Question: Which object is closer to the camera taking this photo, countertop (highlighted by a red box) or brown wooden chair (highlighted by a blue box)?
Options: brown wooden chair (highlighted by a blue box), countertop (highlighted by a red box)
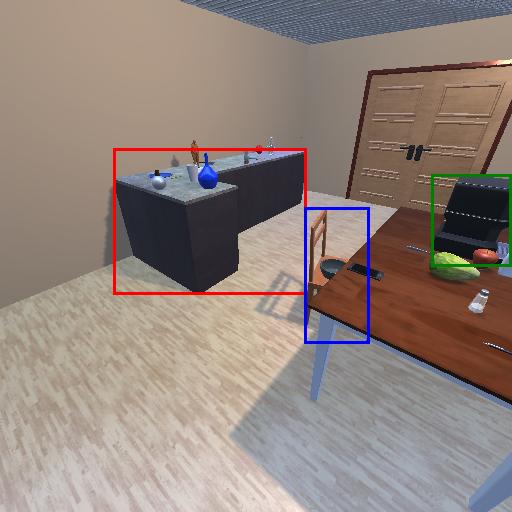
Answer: brown wooden chair (highlighted by a blue box)